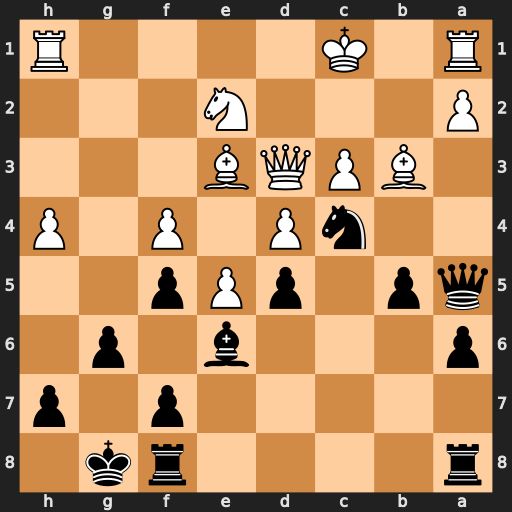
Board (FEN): r4rk1/5p1p/p3b1p1/qp1pPp2/2nP1P1P/1BPQB3/P3N3/R1K4R
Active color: b
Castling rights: -
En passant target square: -
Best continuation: Qa3+ Kd1 Nb2+ Kc2 Nxd3